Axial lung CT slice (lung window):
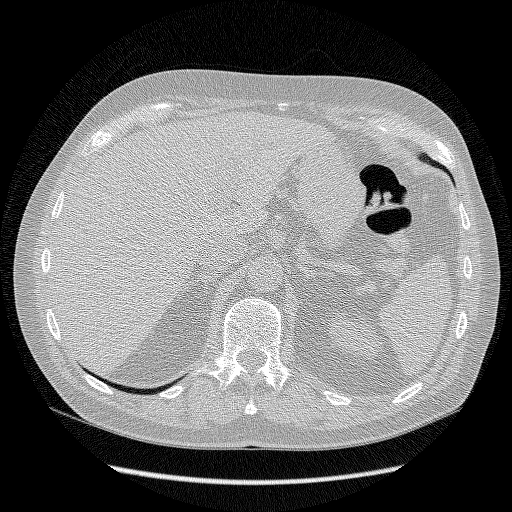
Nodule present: no